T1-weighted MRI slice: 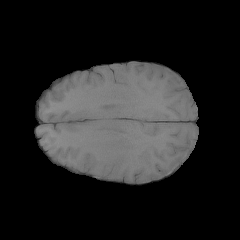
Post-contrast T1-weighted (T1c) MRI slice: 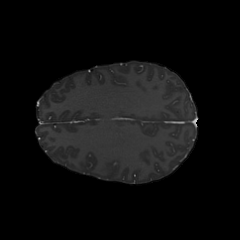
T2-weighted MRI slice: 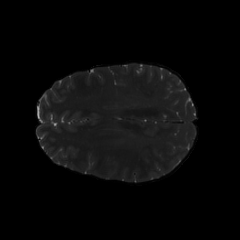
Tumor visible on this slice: no